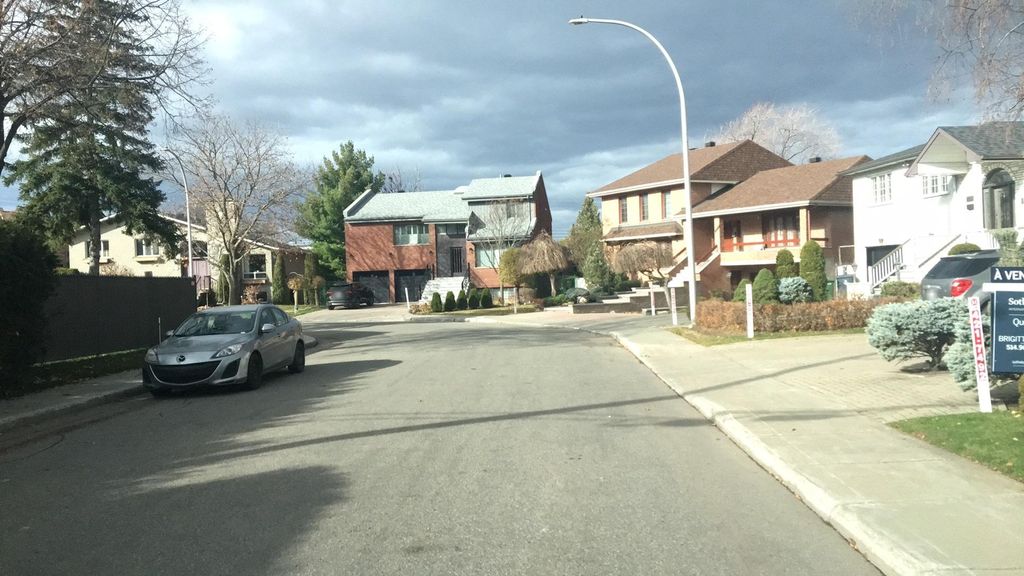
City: montreal